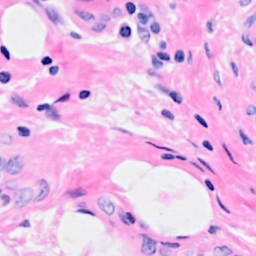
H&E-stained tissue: Breast